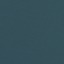
Label: SeaLake